Question: Youtube supports some binary caption file formats, <URL>
I've got an *.stl file that uploads and processes just fine when I upload it via the web interface. But when I try to upload it via the API v2 with a POST request, it does not seem to recognize the file format properly. <URL>:
'''
POST /feeds/api/videos/VIDEO_ID/captions HTTP/1.1
Host: gdata.youtube.com
Content-Type: application/vnd.youtube.timedtext; charset=UTF-8
Content-Language: en
Slug: Title of caption track
Authorization: Bearer ACCESS_TOKEN
GData-Version: 2
X-GData-Key: key=DEVELOPER_KEY
<Caption File Data>
'''
This is how the *.stl file uploaded via the API looks on the website. There should be several lines with readable text.

Everything works fine when I upload a utf8 plain text subtitle file (eg *.vtt) with the same code. Furthermore, if I upload the stl file once via the web interface and once via the API, <URL>, they are byte-identical.
It looks like an encoding issue to me- youtube receives the file correctly, but probably parses the entire binary file as UTF-8. However, youtube responds with a 4xx error when I ommit either or .
Is it possible to upload binary caption files? I would also appreciate confirmation in case it is not possible.
<URL>:
'''
stl = hex.chars.each_slice(2).map{|x|x.join.to_i(16)}.pack('C*')
'''
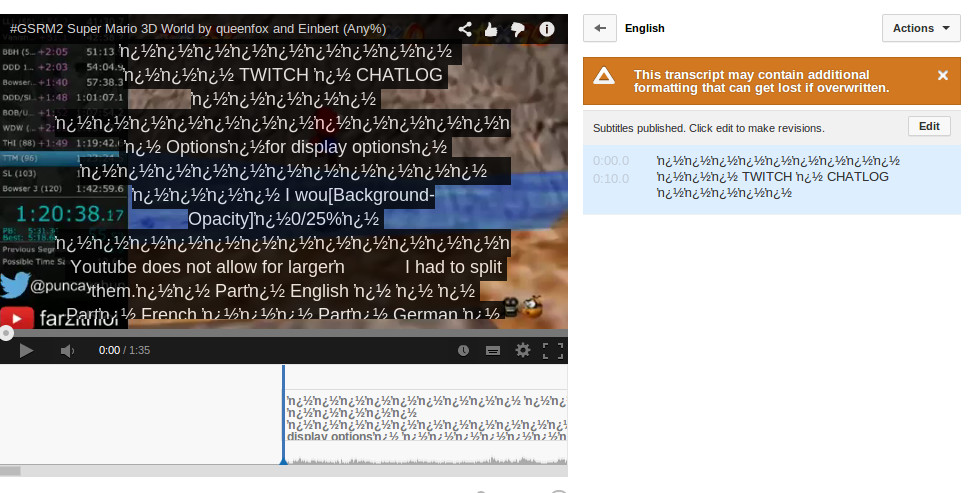
Answer: API v2 is now officially deprecated. As of April 2, the API v3 now <URL>. Binary caption files are supported, too.
The documentation is lacking some details as to the raw HTTP requests. You could try using <URL>.
I used their python script and took a look at the request it made. For reference, here's a minimal working HTTP request for uploading a binary subtitle/captions file.
The <URL> this parameter, but setting 'uploadType=multipart' is important, the API returns an error otherwise.
'''
POST /upload/youtube/v3/captions?uploadType=multipart&part=id,snippet&sync=false HTTP/1.1
Host: www.googleapis.com
Accept: */*
Authorization: Bearer {AUTH_TOKEN}
X-GData-Key: key={YOUR_KEY}
Content-Type: multipart/related; boundary================83250640405719953005==
Content-Length: 7147
Expect: 100-continue
--===============83250640405719953005==
Content-Type: application/json
MIME-Version: 1.0
{"snippet":{"videoId":"Agn_uesF248","language":"en","name":"Subtitle Test 2","isDraft":false}}
--===============83250640405719953005==
MIME-Version: 1.0
Content-Type: application/sla
Content-Transfer-Encoding: binary
{BINARY_CAPTION_FILE_DATA}
--===============83250640405719953005==--
'''
'application/sla' are ebu-stl caption files. Use 'text/plain' for plain text subtitles (.srt, .vtt, .ass, &c.).
Replace '{AUTH_TOKEN}' and '{YOUR_KEY}' with <URL> for the scope 'https://www.googleapis.com/auth/youtube.force-ssl'; and '{BINARY_CAPTION_FILE_DATA}' with the file you wish to upload.